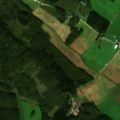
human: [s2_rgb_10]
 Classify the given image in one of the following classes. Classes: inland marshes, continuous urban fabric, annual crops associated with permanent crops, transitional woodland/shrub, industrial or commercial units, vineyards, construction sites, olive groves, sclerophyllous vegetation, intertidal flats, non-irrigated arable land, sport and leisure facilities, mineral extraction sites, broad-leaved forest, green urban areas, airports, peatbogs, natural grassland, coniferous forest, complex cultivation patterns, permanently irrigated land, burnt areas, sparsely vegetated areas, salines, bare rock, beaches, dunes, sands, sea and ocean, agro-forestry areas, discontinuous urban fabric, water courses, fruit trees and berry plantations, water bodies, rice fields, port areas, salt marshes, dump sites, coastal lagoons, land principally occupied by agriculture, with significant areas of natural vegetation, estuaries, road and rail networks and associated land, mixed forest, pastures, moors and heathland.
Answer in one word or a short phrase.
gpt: non-irrigated arable land, land principally occupied by agriculture, with significant areas of natural vegetation, coniferous forest, mixed forest